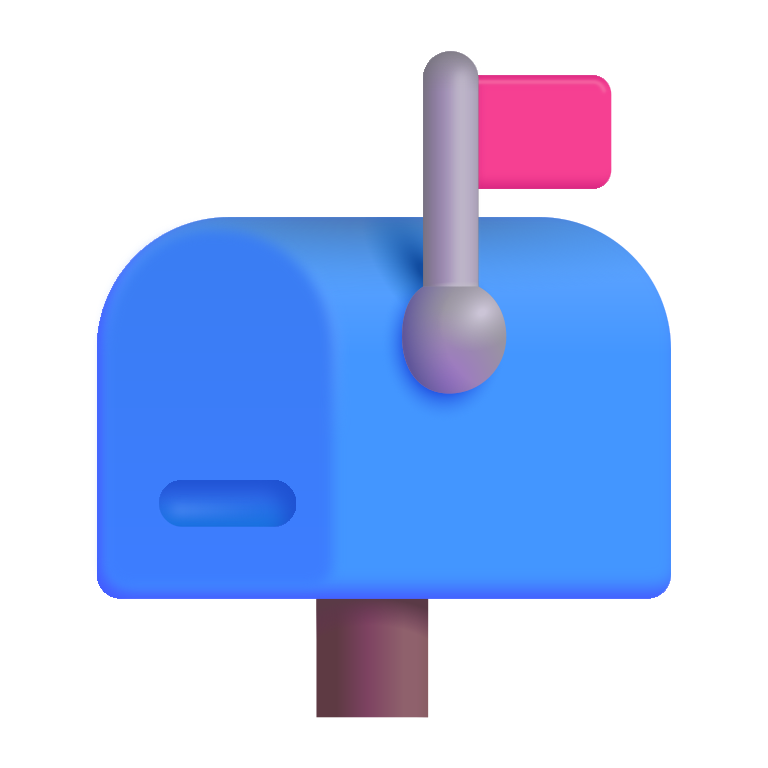
closed mailbox with raised flag color